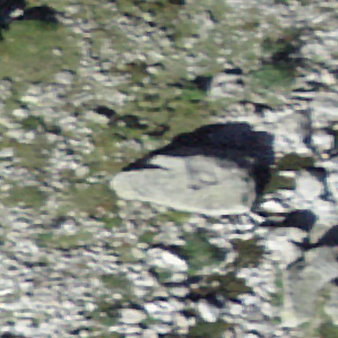
Label: bouldering_area